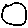
Label: circle